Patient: sex M, age 76
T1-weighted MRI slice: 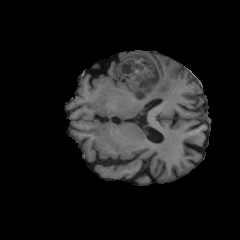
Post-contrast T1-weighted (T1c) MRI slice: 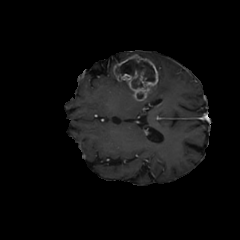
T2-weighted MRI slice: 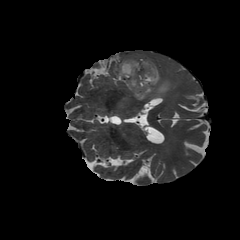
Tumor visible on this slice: yes
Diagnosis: Glioblastoma, IDH-wildtype
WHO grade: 4